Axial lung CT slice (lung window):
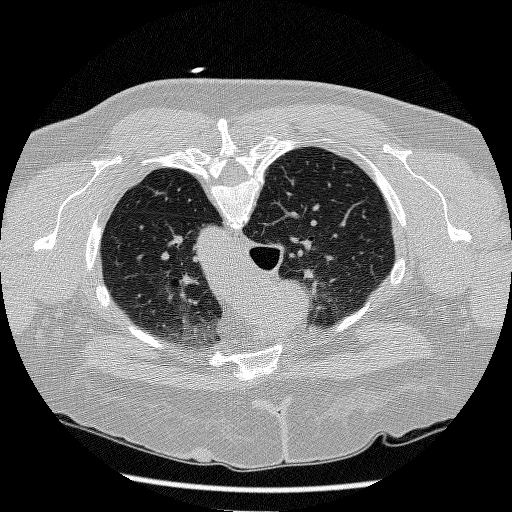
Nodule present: no